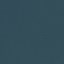
Label: SeaLake